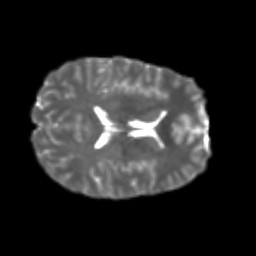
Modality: T2w
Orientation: axial
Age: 23
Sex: male
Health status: healthy
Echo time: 0.074 s